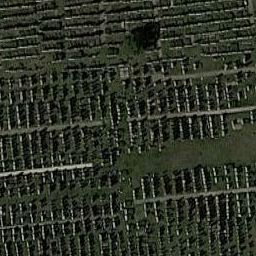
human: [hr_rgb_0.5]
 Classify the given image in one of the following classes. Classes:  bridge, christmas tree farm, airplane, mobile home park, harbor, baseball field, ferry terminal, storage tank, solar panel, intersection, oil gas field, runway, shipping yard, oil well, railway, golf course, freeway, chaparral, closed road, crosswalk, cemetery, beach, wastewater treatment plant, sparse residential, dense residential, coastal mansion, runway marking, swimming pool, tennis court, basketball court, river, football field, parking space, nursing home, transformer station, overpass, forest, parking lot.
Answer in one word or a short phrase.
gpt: cemetery